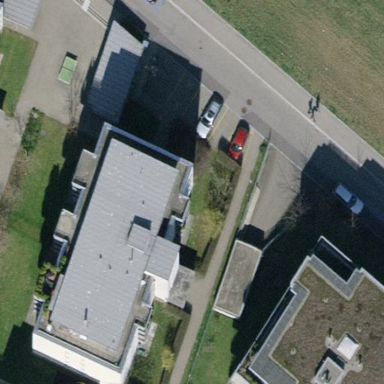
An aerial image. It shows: Modern apartment building with flat skillion roof.